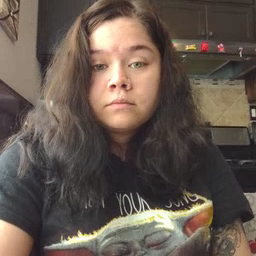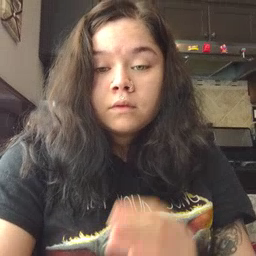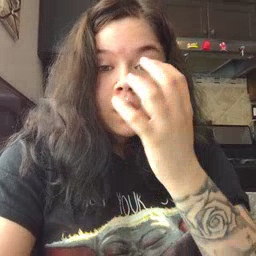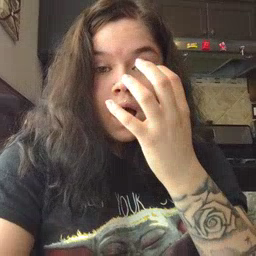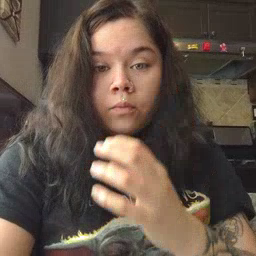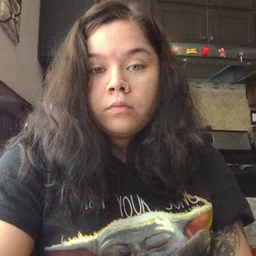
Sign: clown